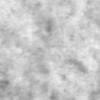
Label: no_change